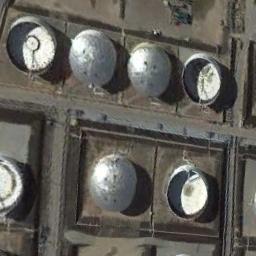
Label: storage tanks